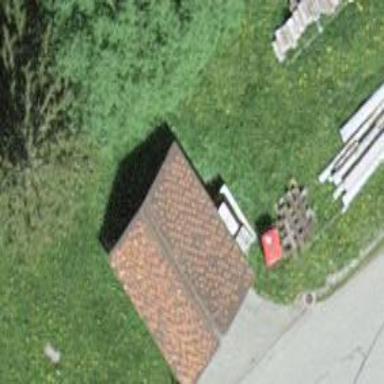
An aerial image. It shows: Shed building.